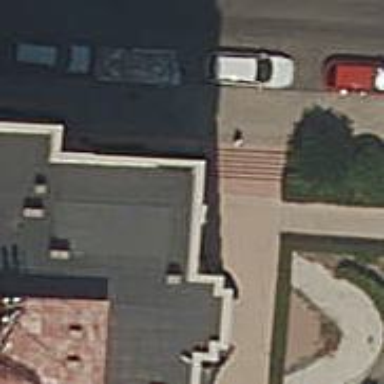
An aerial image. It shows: Road with steps.